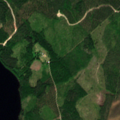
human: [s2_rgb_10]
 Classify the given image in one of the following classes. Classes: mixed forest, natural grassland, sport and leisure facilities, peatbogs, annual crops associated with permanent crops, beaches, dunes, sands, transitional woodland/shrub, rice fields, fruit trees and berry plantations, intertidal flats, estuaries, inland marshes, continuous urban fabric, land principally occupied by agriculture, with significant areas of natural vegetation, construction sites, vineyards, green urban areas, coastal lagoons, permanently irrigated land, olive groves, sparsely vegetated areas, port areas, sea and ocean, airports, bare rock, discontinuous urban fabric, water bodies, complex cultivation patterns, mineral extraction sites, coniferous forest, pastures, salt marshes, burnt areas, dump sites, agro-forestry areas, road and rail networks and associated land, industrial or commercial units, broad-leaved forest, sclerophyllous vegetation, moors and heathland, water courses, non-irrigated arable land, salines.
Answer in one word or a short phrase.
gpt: coniferous forest, mixed forest, transitional woodland/shrub, water bodies